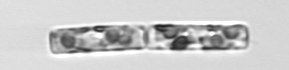
Label: Guinardia_delicatula